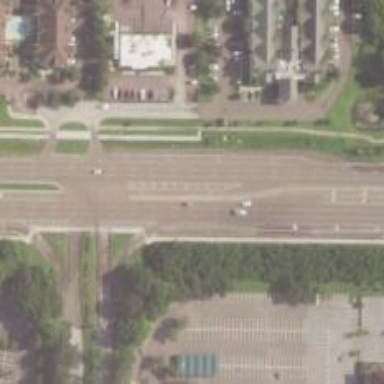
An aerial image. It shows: Marked road crossing.